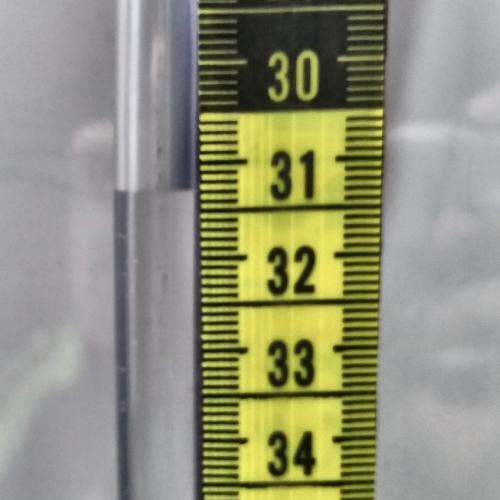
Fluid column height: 31.3 cm